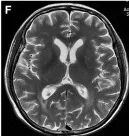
Representative magnetic resonance imaging images of the brain metastatic lesions at different time points. T2-weighted FLAIR MRI. Performed at 1, 3, 12 months after brain radiotherapy showed the brain tumors were well controlled. RT, radiotherapy.
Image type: radiology (mri)